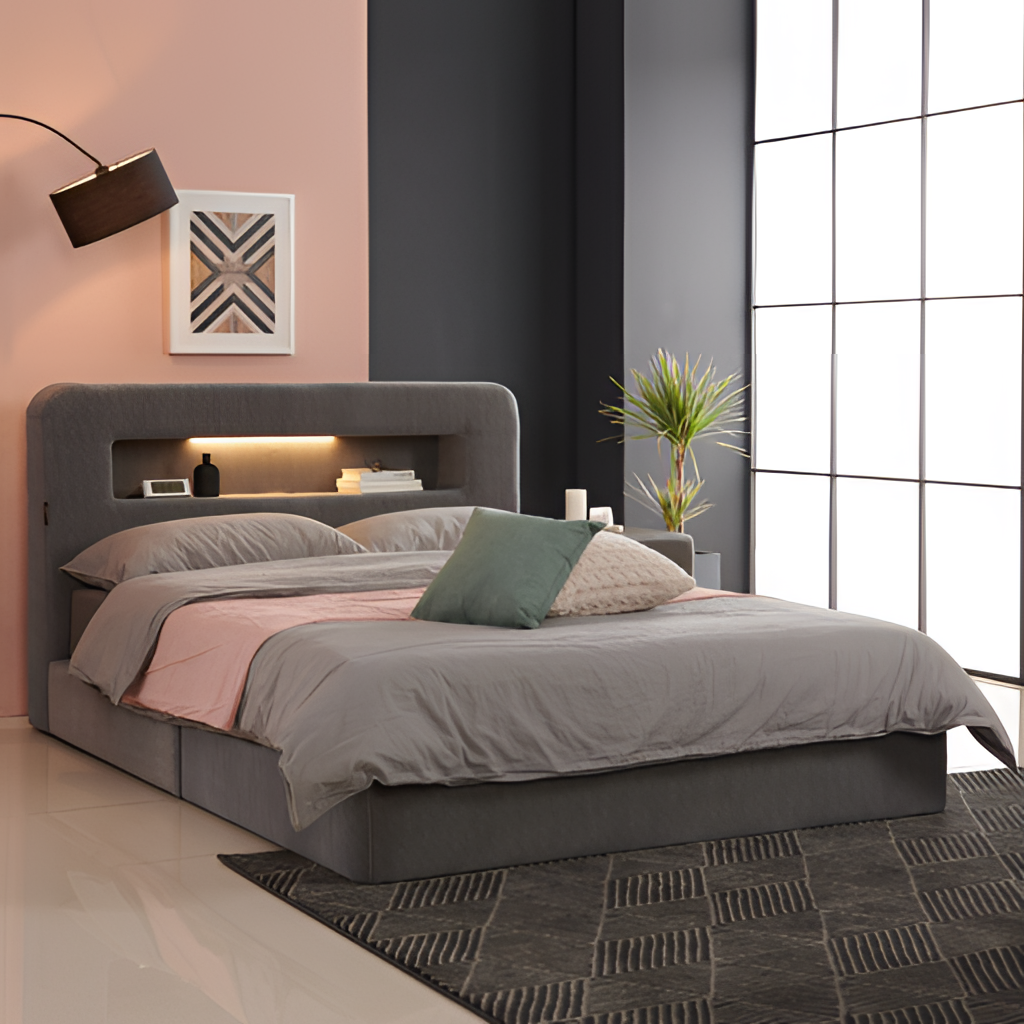
bedroom, gray fabric backlit headboard bed, contemporary, paint wallpaper, with vertical two tone pattern, tile flooring, with solid pattern